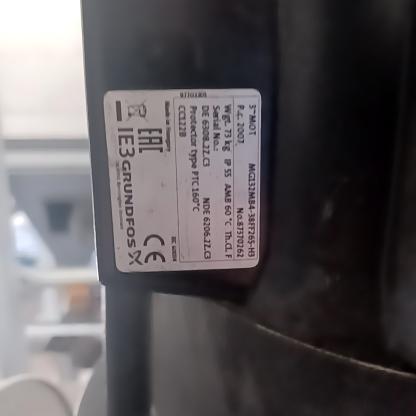
Klasa: tabliczka-znamionowa